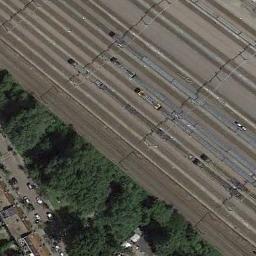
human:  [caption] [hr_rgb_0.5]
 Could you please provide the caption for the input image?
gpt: These railways have some trains on the tracks and some trees are on one side of the railways .

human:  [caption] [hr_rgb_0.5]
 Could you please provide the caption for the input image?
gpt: The railway is next to lines of trees .

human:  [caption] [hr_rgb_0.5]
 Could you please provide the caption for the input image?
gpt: A lot of trees are beside the railway .

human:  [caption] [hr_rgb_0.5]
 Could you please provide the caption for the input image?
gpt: There are several towering trees on one side of the railway .

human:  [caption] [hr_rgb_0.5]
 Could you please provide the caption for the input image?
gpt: There are some green trees beside the railway .